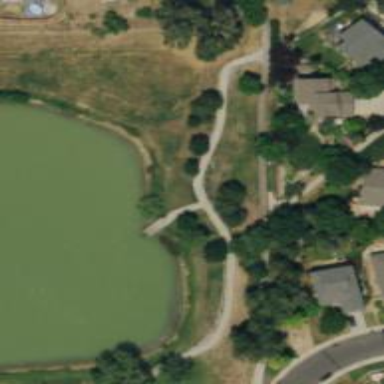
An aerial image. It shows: Path on bridge with piers.